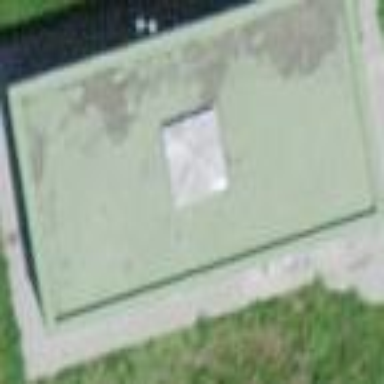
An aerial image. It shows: Power substation.